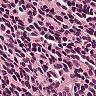
Metastatic tissue present: no